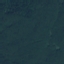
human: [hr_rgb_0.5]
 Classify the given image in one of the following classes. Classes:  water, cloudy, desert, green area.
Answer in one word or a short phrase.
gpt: green area